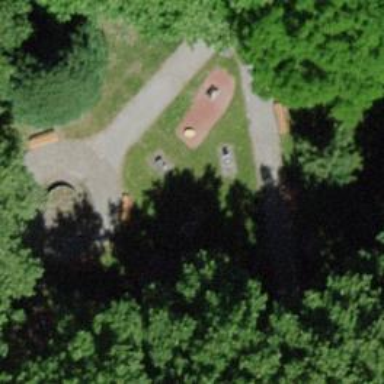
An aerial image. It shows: Playground area for leisure activities on the land.